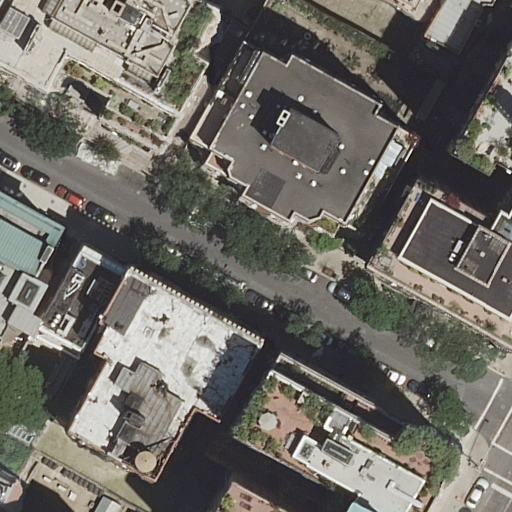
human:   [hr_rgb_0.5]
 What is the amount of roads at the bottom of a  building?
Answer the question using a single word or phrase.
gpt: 1

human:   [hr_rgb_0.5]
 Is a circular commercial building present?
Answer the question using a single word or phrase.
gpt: no

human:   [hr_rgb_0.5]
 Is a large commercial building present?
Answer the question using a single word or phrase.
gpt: no

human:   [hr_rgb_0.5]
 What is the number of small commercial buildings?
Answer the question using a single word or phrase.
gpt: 0

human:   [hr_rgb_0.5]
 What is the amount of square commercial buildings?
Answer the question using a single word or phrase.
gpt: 0

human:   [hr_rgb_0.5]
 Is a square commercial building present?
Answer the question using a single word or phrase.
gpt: no

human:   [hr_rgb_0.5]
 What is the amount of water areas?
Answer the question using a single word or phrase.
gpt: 0

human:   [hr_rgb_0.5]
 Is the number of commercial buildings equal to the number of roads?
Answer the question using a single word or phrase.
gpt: no

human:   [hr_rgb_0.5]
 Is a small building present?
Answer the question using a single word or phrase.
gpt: yes

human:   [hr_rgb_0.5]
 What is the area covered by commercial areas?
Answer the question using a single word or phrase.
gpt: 0m2

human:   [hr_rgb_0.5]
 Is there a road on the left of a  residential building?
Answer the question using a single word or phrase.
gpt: yes

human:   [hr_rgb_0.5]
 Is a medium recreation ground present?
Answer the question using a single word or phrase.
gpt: no

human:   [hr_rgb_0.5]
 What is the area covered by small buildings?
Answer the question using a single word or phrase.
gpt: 58m2

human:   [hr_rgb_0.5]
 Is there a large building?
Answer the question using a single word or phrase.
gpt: yes

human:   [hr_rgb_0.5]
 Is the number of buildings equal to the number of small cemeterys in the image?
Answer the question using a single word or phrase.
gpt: no

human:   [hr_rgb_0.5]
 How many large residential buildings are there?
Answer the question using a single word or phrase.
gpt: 3

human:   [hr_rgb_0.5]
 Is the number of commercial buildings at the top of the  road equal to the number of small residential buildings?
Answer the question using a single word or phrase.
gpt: no

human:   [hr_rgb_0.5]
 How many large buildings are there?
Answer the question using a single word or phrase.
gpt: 3

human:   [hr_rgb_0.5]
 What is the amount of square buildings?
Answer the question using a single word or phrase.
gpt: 0

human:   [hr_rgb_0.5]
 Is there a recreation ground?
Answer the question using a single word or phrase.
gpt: no

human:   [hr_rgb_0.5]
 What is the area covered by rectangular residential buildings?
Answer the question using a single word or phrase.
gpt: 510m2

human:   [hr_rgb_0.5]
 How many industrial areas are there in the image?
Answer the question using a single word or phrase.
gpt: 0

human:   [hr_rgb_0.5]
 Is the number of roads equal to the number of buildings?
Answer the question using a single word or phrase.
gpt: no

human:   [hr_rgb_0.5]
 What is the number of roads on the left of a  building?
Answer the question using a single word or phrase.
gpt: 1

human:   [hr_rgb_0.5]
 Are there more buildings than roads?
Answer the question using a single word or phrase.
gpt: yes

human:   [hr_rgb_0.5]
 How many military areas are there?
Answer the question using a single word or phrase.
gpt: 0

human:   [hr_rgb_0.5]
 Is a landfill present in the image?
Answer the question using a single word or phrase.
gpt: no

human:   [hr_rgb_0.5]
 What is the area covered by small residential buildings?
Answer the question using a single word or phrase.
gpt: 58m2

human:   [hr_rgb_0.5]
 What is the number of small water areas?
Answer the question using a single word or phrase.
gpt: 0

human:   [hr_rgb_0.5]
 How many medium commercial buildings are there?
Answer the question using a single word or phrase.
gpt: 0

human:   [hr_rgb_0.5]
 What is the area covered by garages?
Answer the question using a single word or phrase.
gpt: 0m2

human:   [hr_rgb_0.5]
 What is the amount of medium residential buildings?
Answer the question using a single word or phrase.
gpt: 4

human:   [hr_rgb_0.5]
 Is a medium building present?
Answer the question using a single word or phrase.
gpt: yes

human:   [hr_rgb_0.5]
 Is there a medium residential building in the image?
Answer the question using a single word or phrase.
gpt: yes

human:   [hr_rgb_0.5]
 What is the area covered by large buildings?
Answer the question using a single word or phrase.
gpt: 3633m2

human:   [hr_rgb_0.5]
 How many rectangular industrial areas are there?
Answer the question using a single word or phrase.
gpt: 0